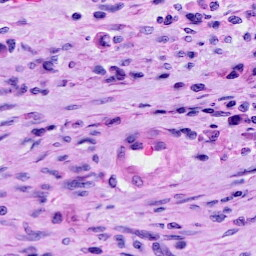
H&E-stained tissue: Cervix